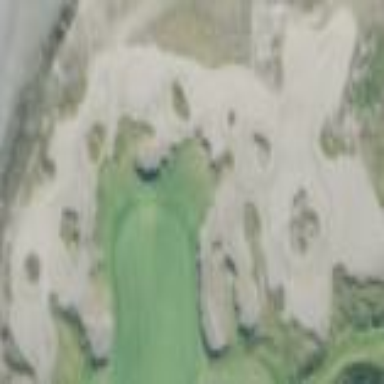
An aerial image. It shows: Sand bunker on golf course.